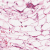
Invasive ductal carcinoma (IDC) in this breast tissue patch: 0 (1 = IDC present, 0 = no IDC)